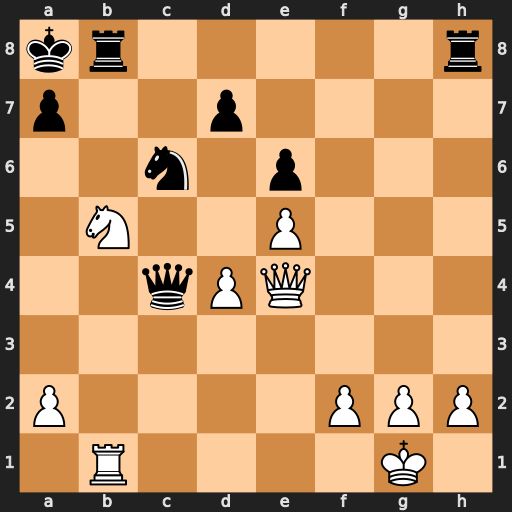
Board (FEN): kr5r/p2p4/2n1p3/1N2P3/2qPQ3/8/P4PPP/1R4K1
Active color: w
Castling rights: -
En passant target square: -
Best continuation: Nc7#